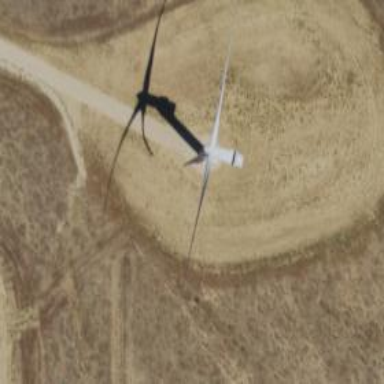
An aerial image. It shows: Wind turbine generator made by Vestas. The generator utilizes wind as its power source and belongs to the horizontal axis type.